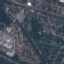
Land use / land cover class: Residential